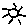
Label: sun